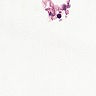
Metastatic tissue present: no